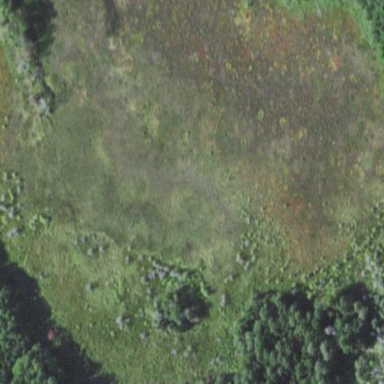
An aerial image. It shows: Bog wetland area.